Question: I've made a parameter called that I'm using to filter report output in the Select Expert. The formula for the filter is:
'''
{CMS_Invoice.AR_STATUS} <> {?AR Status}
'''
As shown below there are four choices in this dynamic value parameter. However I would like these choices to be optional. As it is now you must choose one or all of the values. I would like the ability to choose no values basically nullifying the parameter filter at report run time if desired. If I don't choose at least one value the parameter screen will not close.

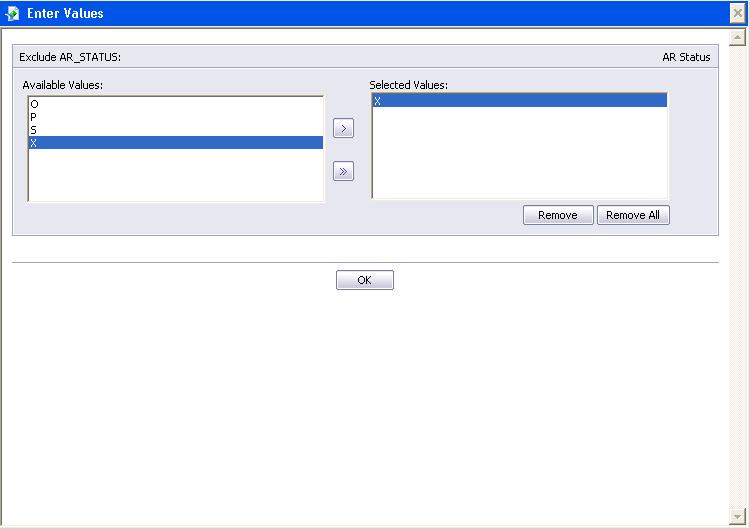
Answer: I don't think you can skip the prompt window by not choosing atleast one value.. on thing you can do is to add 'None' to the prompt and if you don't want to select any option then select 'None' and proceed.